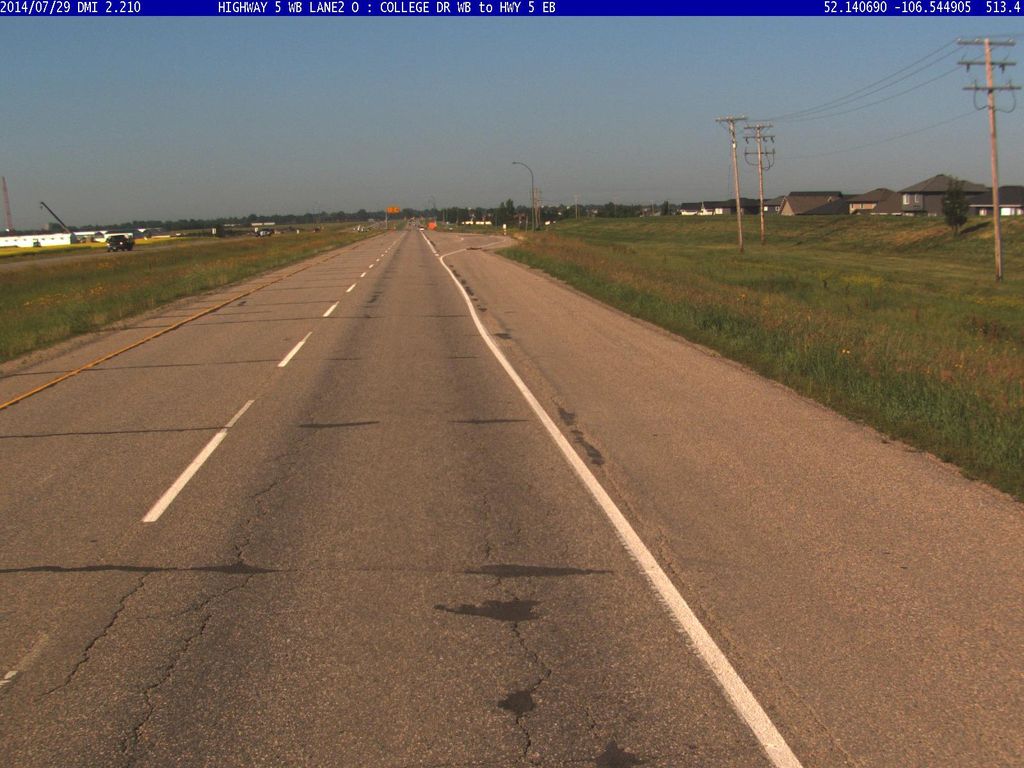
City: saskatoon